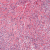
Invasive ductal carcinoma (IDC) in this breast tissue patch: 1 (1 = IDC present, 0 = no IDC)